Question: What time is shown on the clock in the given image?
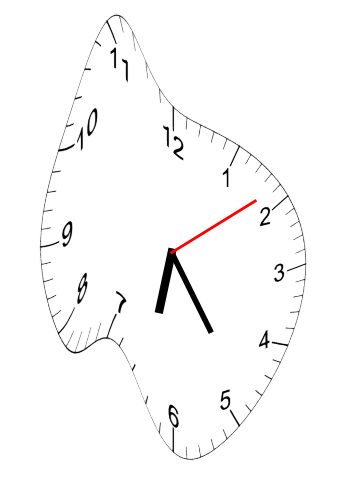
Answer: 06:24:09